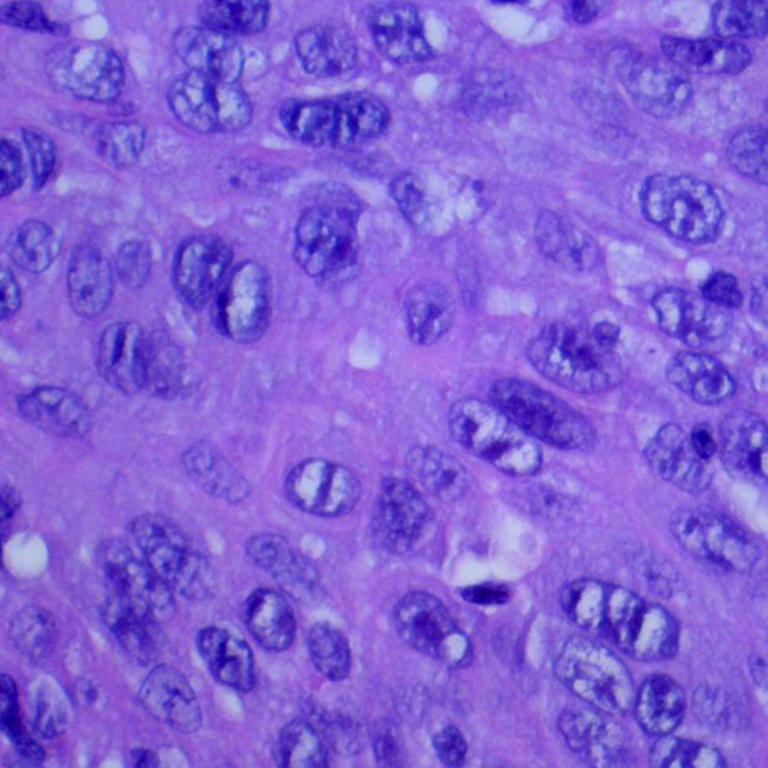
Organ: lung
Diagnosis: squamous carcinomas